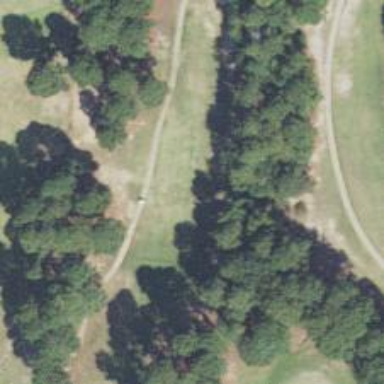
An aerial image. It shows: View of golf hole.